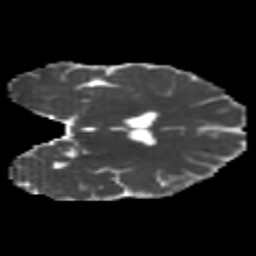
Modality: MD
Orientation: coronal
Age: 21
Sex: female
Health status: healthy
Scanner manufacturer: philips
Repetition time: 7.385 s
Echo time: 0.08599 s